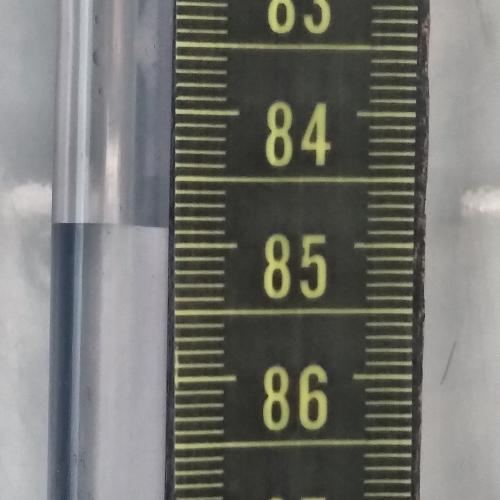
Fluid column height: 84.9 cm